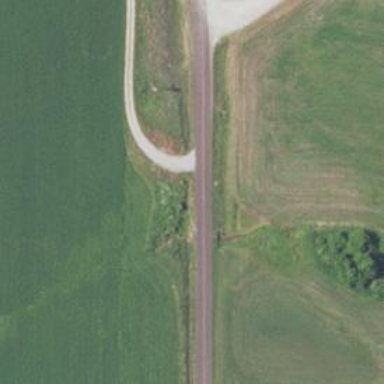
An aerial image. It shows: Secondary road.